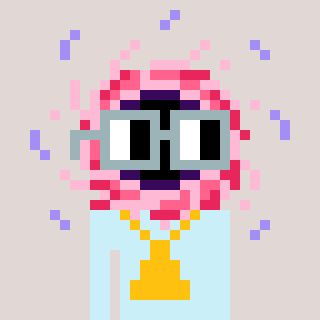
a pixel art character with square dark gray glasses, a blackhole-shaped head and a cold-colored body on a warm background